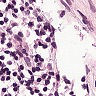
Metastatic tissue present: no